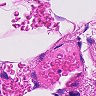
Metastatic tissue present: no